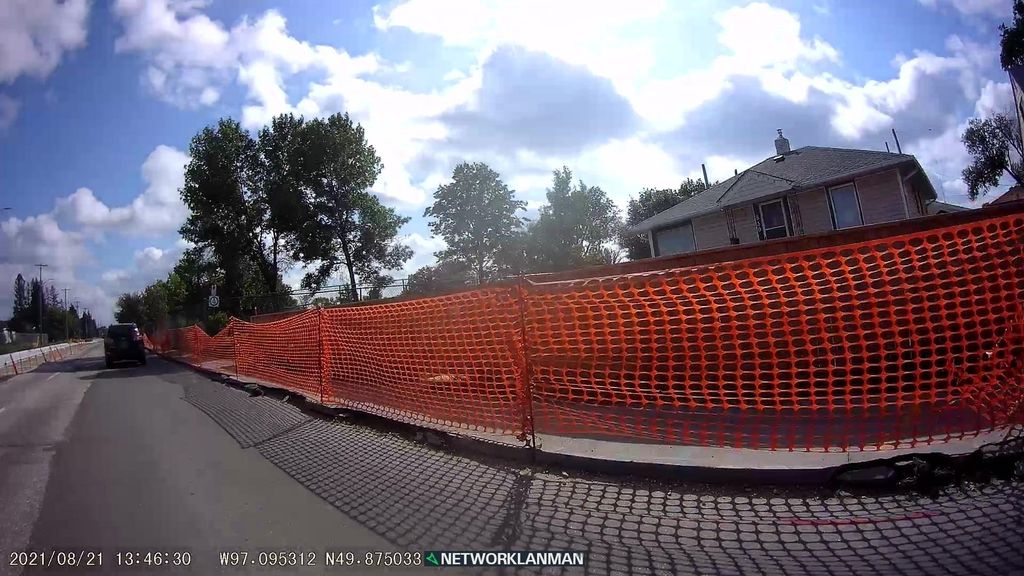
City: winnipeg